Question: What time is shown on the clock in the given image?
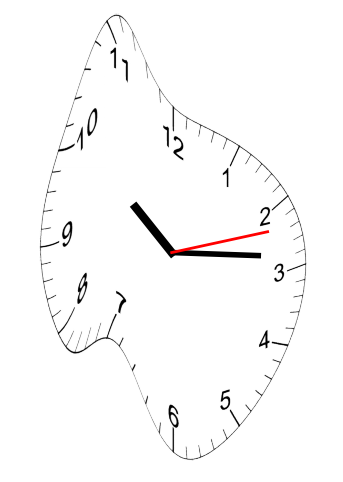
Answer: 10:14:12